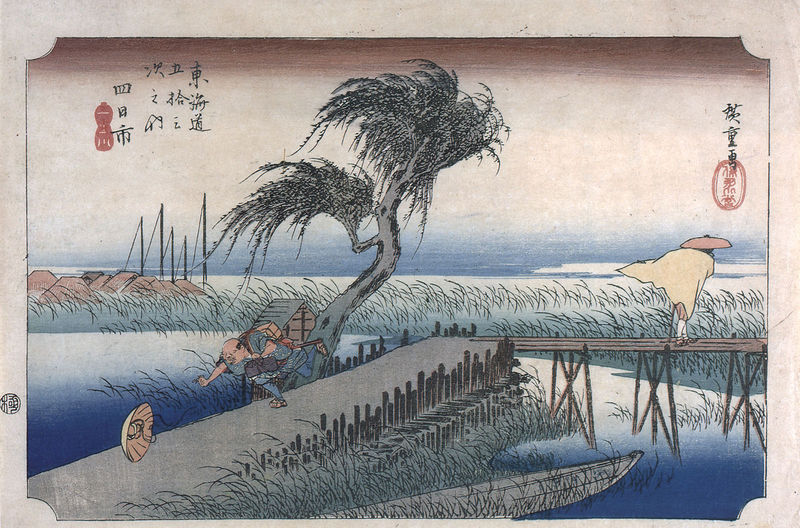
Titel: Der Mie Fluss nahe Yokkaichi; aus der Serie: 53 Stationen der Tokaido Straße
Künstler: Utagawa Hiroshige
Institution: Wisconsin, Chazen Museum of Art, E. B. Van Vleck Collection
Schlagwörter: baum, blau, himmel, mann, wasser, weiß, grün, hut, zeichen, zeichnung, dach, rot, mensch, ebene, häuser, schilf, weide, weite, wind, mantel, rosa, boot, kahn, japan, schiff, schrift, bogen, dächer, hütten, masten, steg, glatze, japanisch, schriftzeichen, türme, stempel, china, reis, hiolz, schrim, mntel, reisfelder, hiroshige, masten+schirm